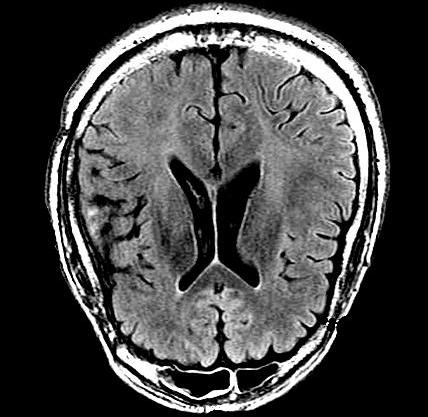
Label: notumor